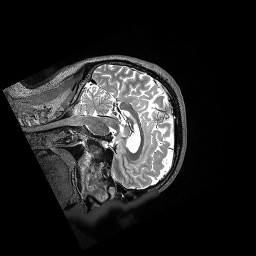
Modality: T2w
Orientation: sagittal
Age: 47
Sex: female